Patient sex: M
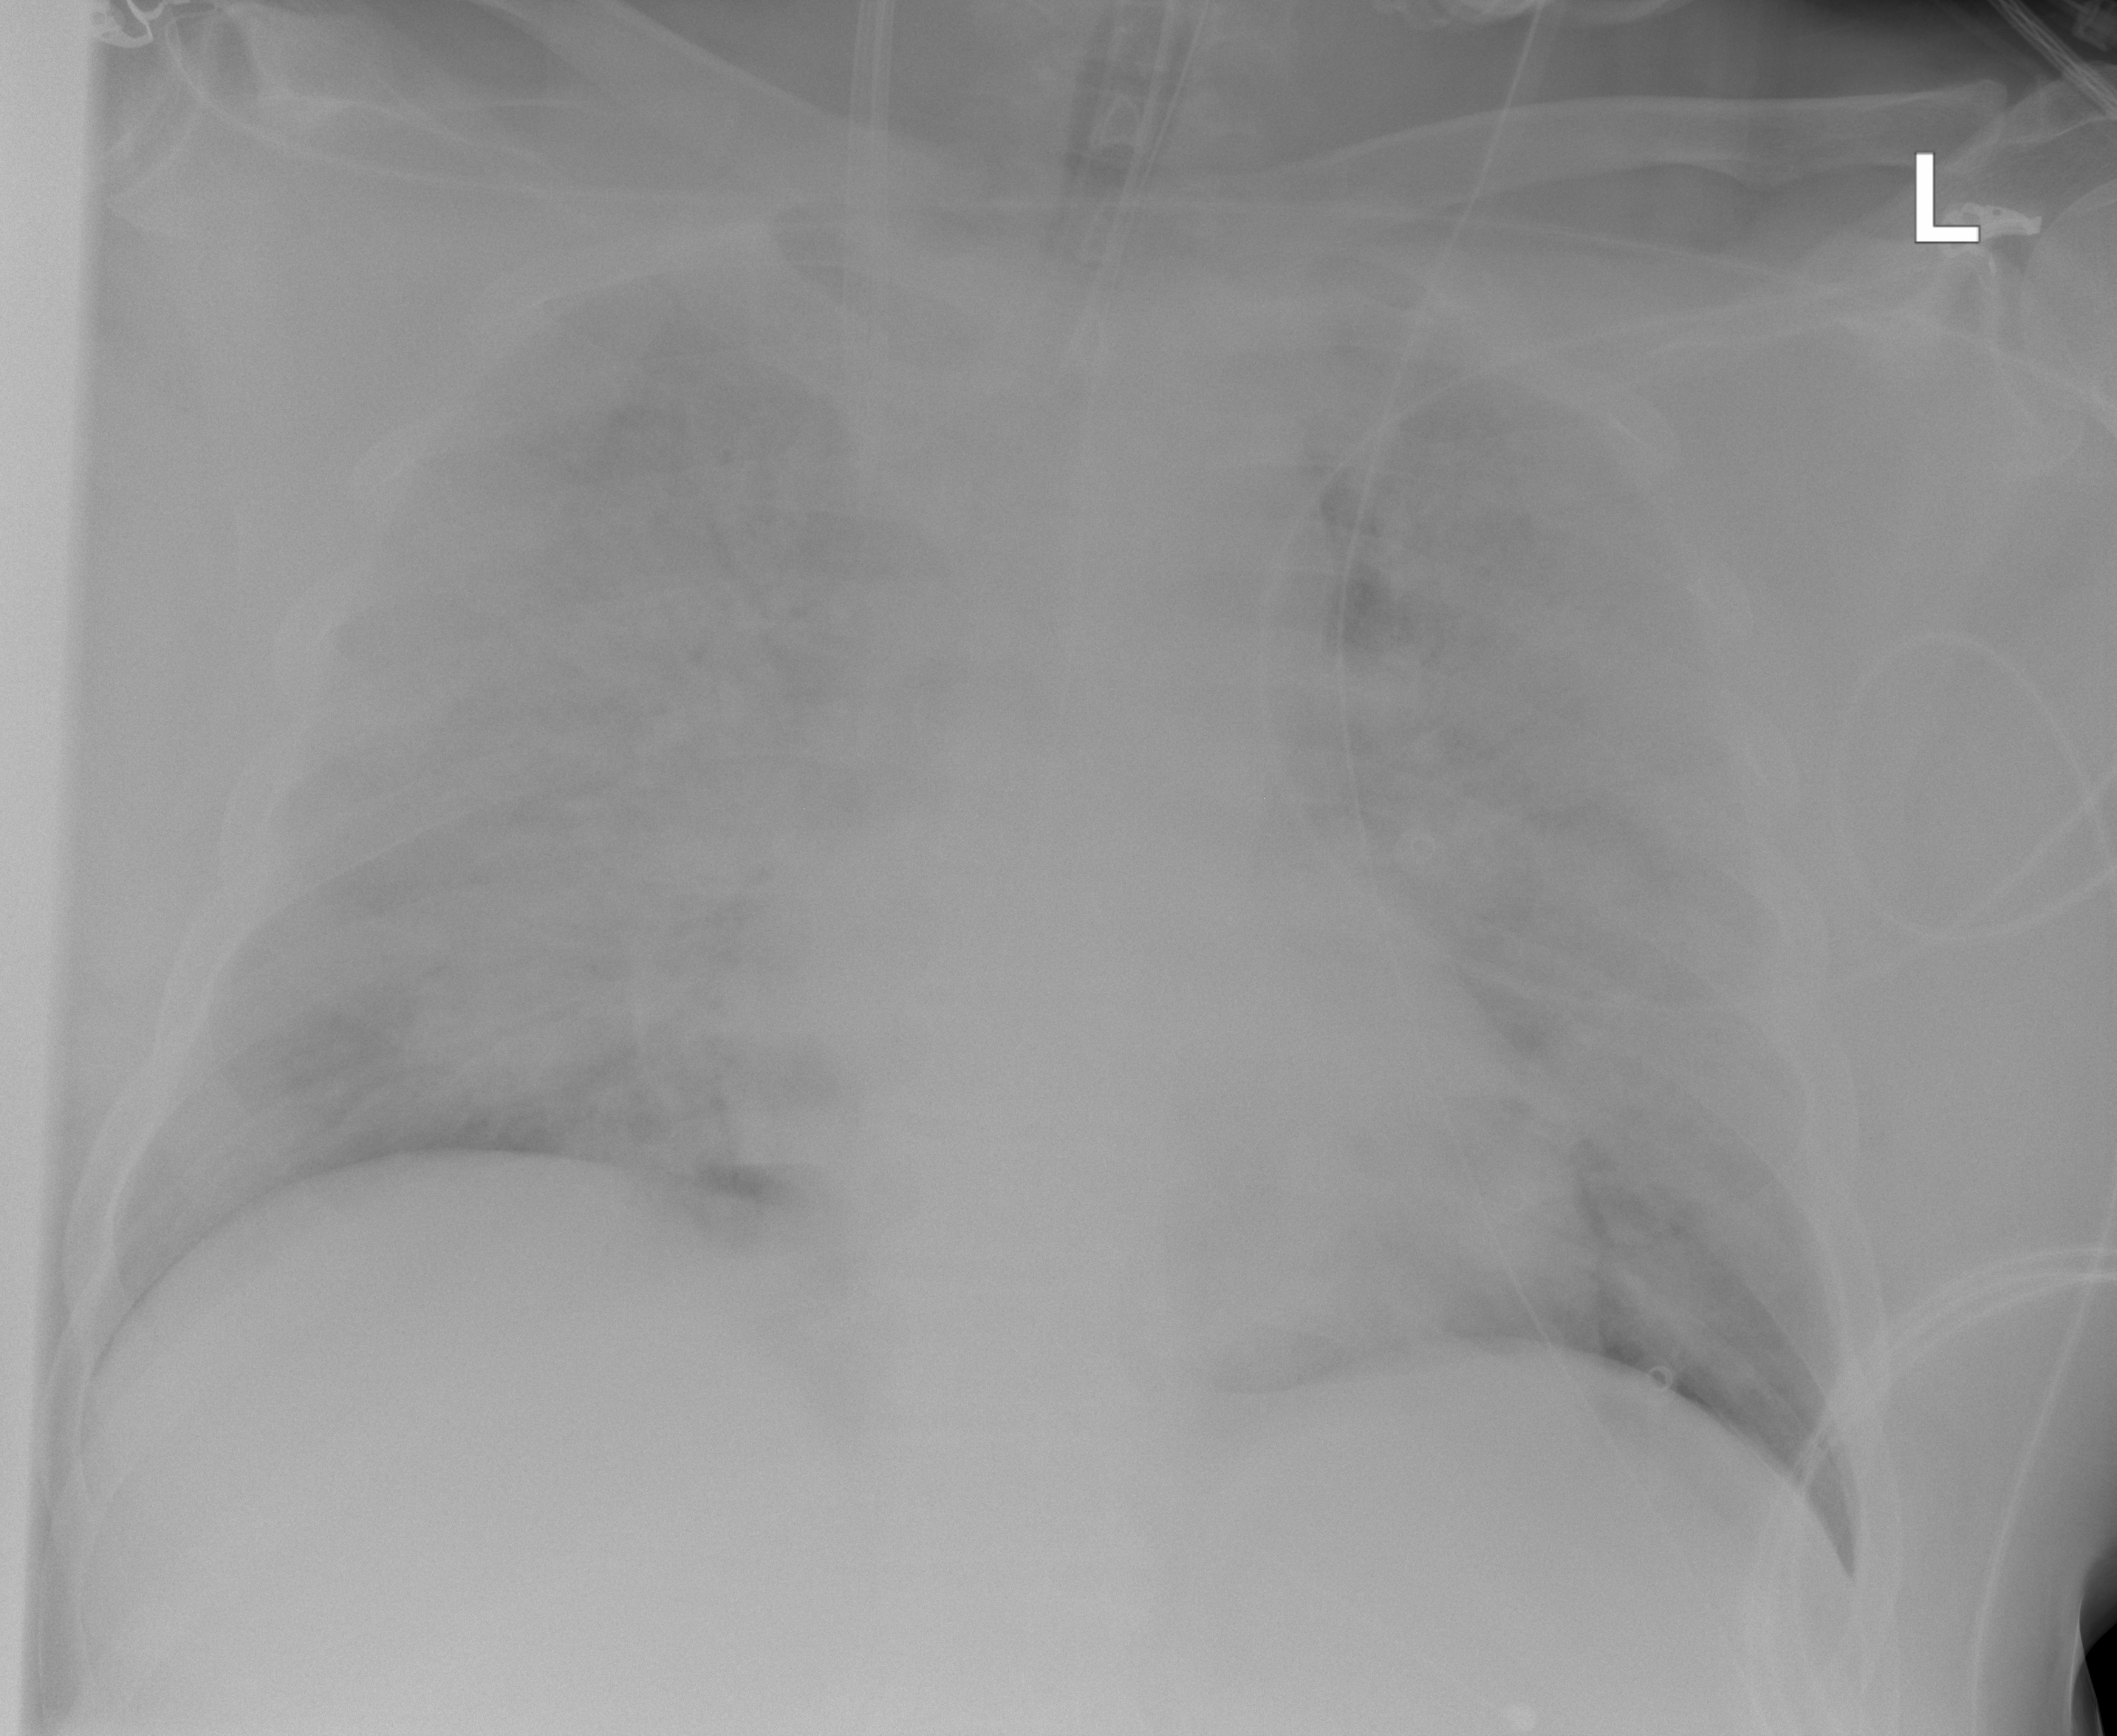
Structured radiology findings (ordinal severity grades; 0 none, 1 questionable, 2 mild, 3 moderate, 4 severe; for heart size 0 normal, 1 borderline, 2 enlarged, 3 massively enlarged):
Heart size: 0
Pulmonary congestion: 1
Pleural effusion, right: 1
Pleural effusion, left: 1
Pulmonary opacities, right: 4
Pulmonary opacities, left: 4
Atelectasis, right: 2
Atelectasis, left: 2